Chest X-ray:
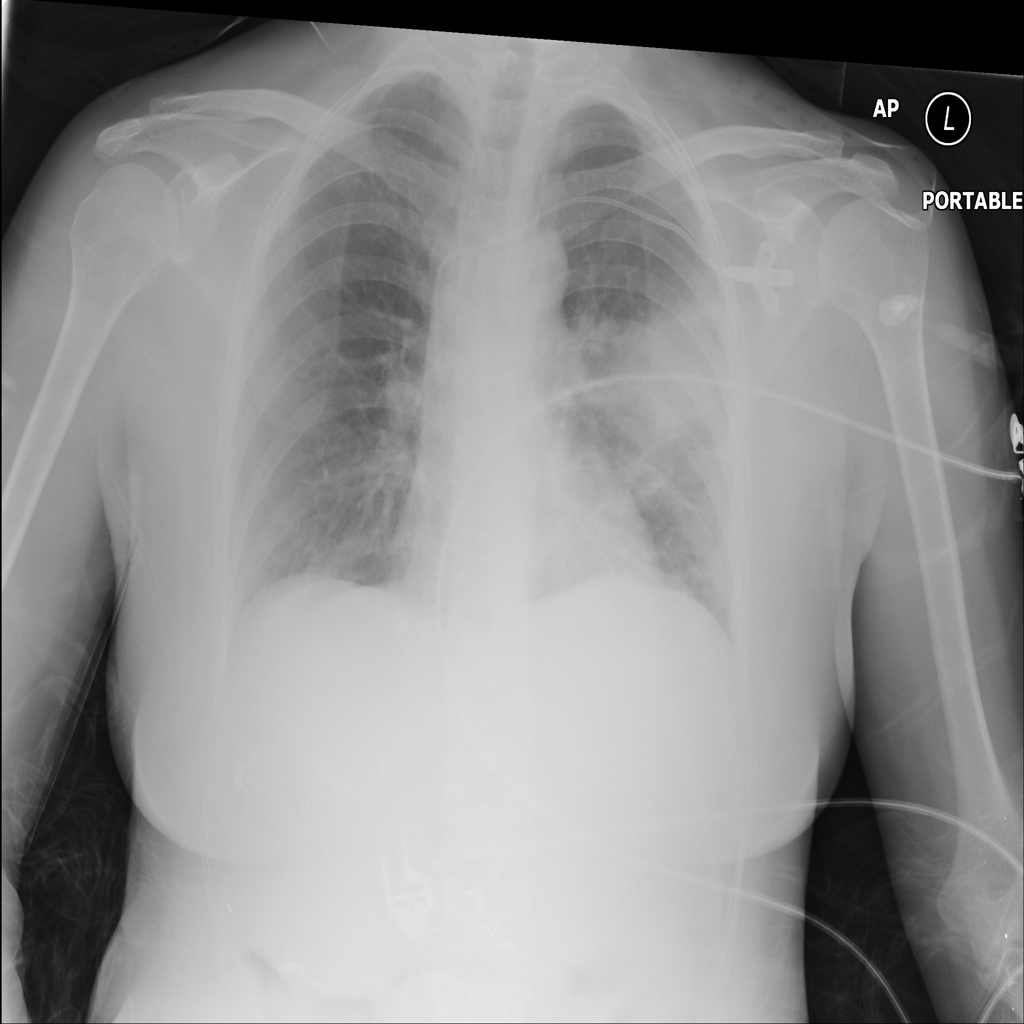
Findings: Consolidation
No abnormal finding: no